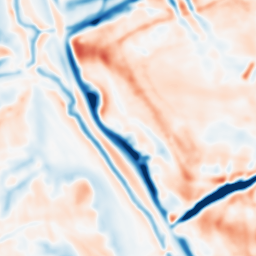
Category: multiscale
Decomposition family: dog_multiscale
Decomposition parameters: sigma_ratio: 1.6
n_scales: 3
base_sigma: 2
Upsampling method: cubic_mitchell
Upsampling parameters: scale: 8
Upsampling scale: 8